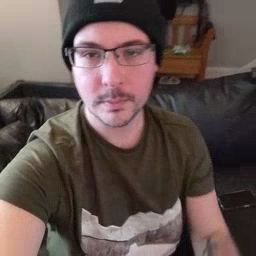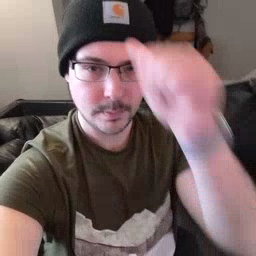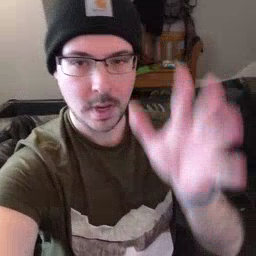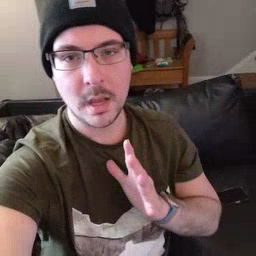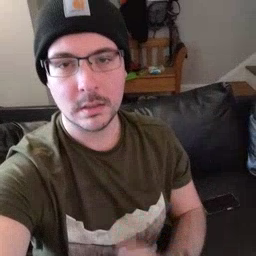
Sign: man